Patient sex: M
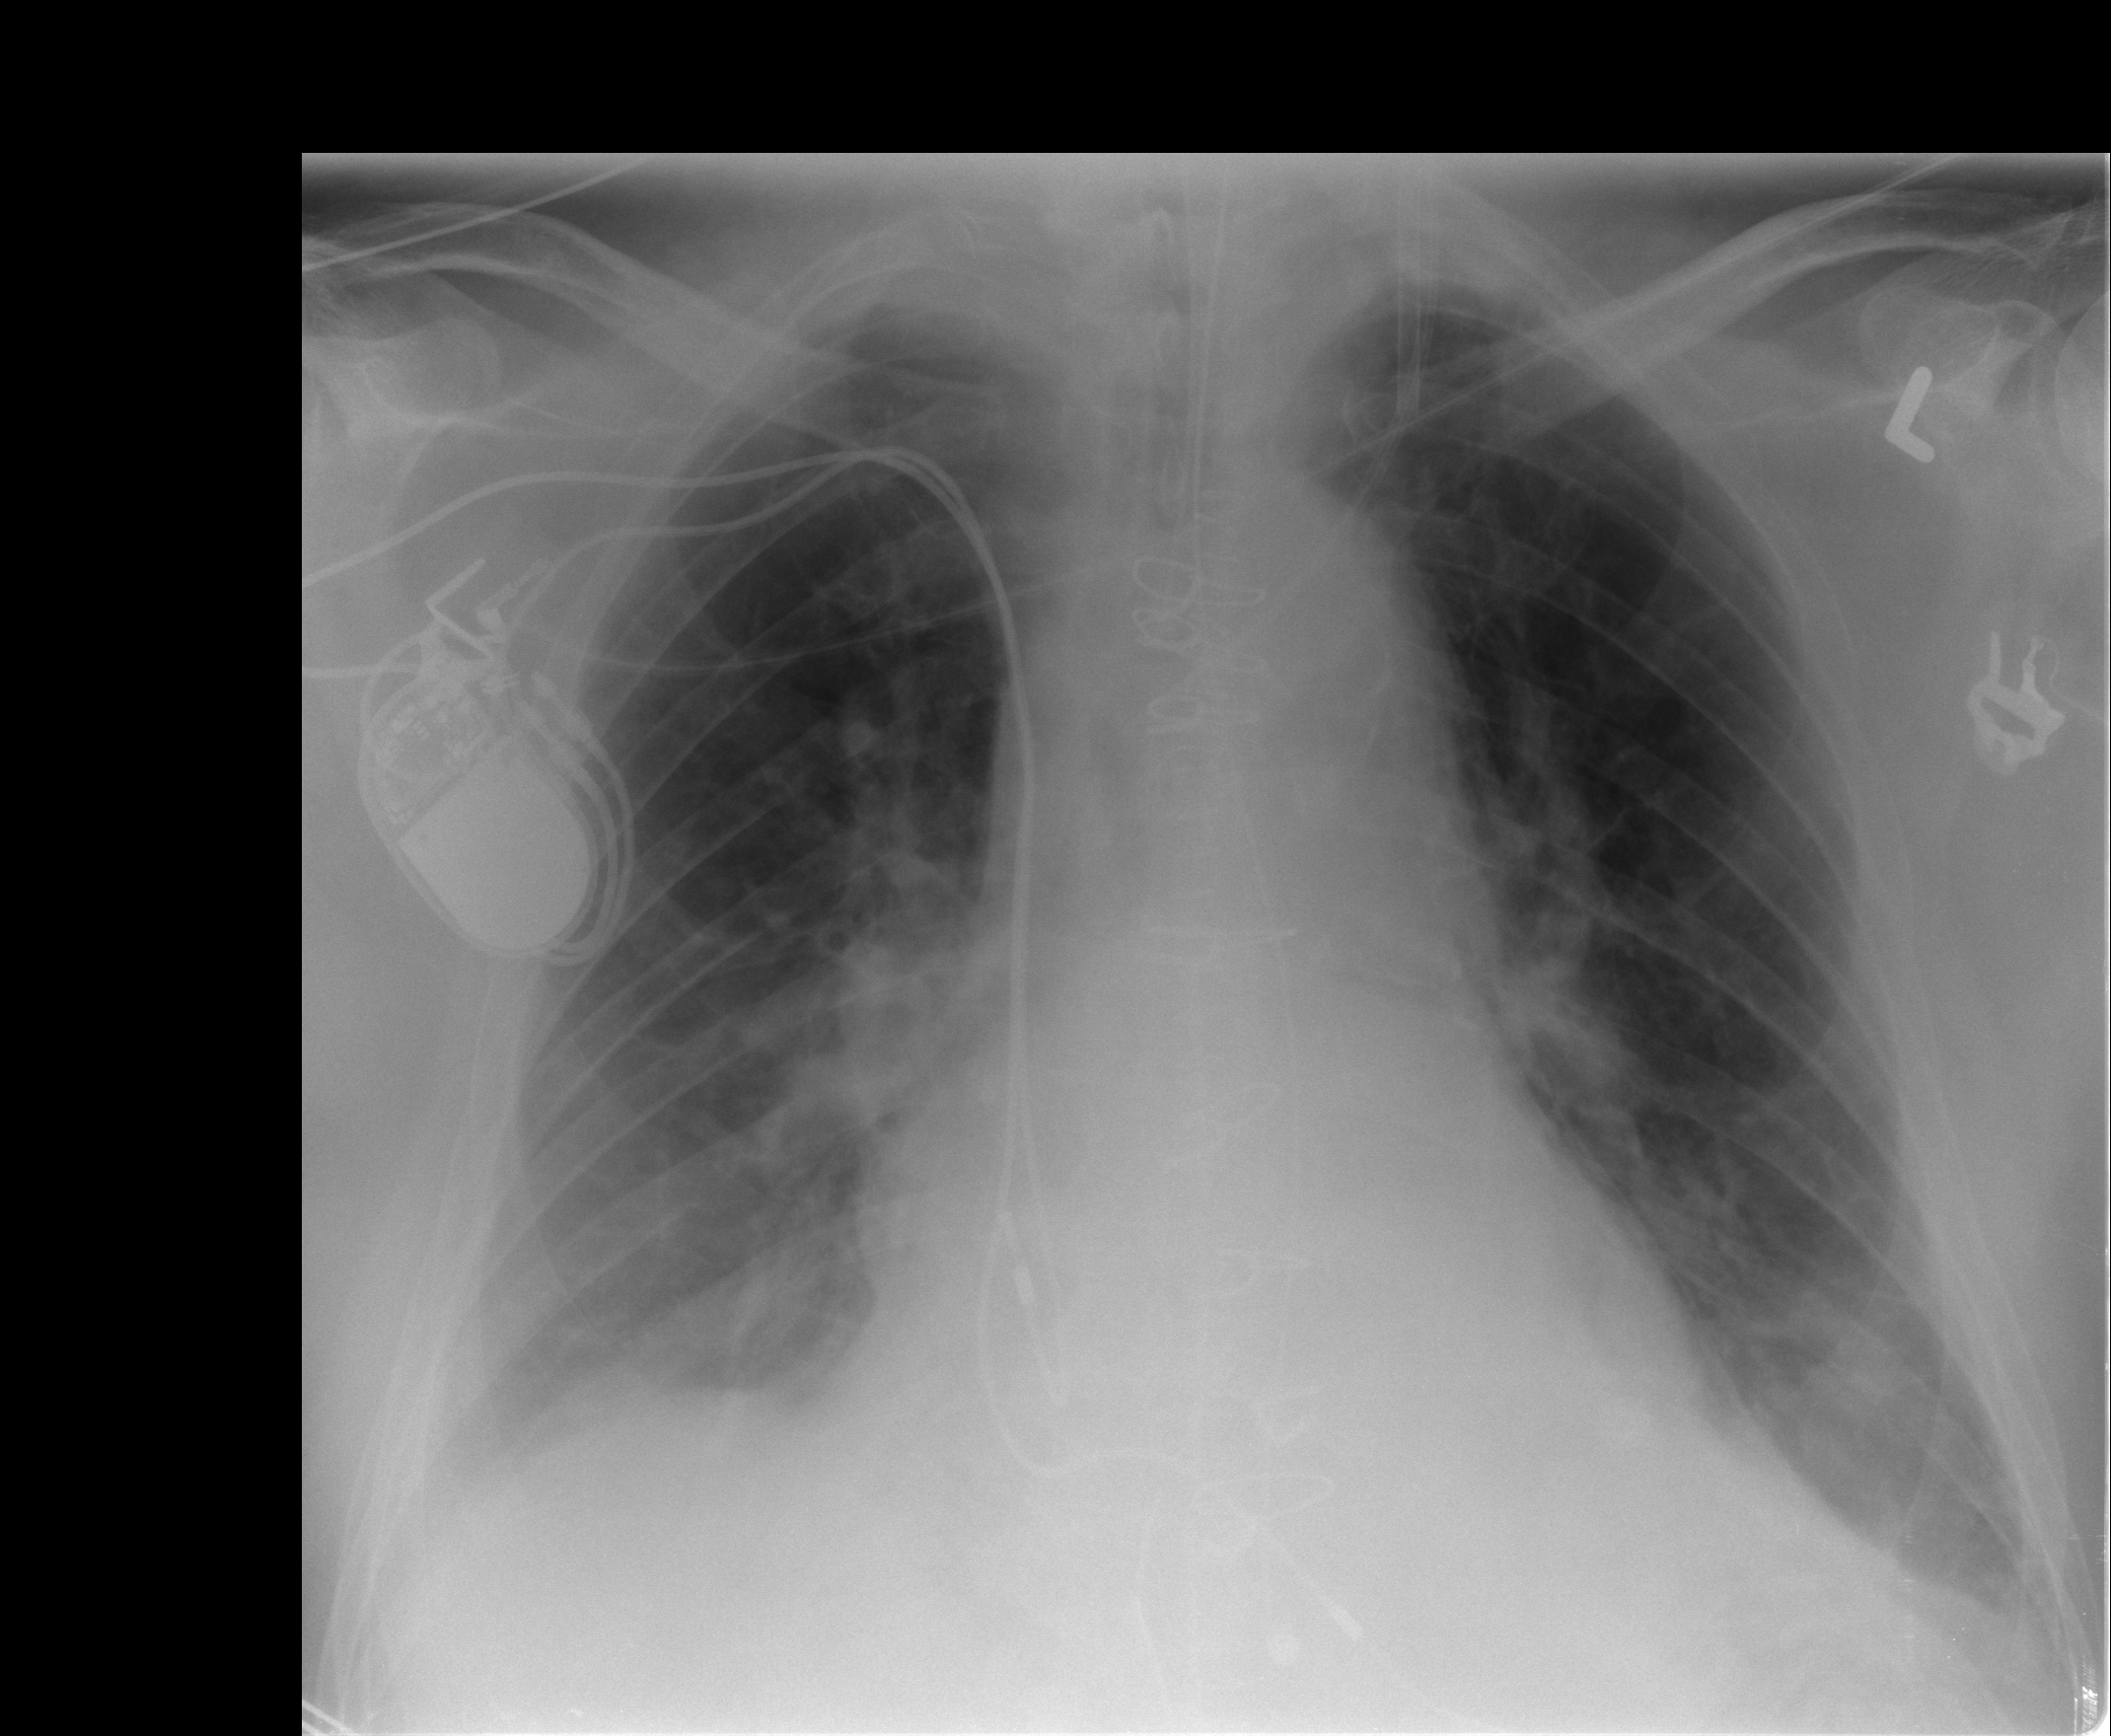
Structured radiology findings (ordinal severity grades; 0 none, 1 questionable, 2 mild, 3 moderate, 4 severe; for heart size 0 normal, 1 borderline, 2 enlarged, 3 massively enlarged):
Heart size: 0
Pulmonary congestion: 0
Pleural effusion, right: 1
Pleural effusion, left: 0
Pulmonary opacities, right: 0
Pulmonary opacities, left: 0
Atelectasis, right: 2
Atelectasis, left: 2